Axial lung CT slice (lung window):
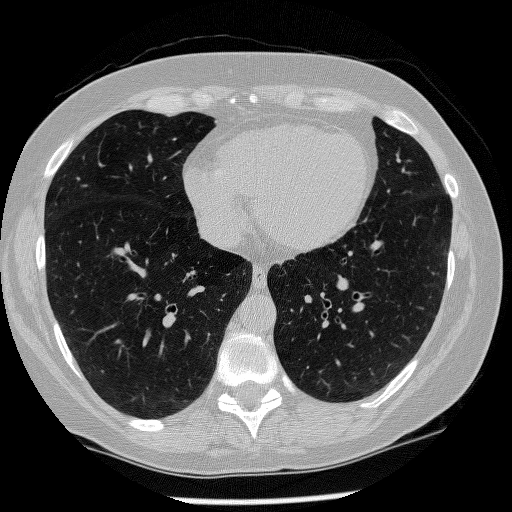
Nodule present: no